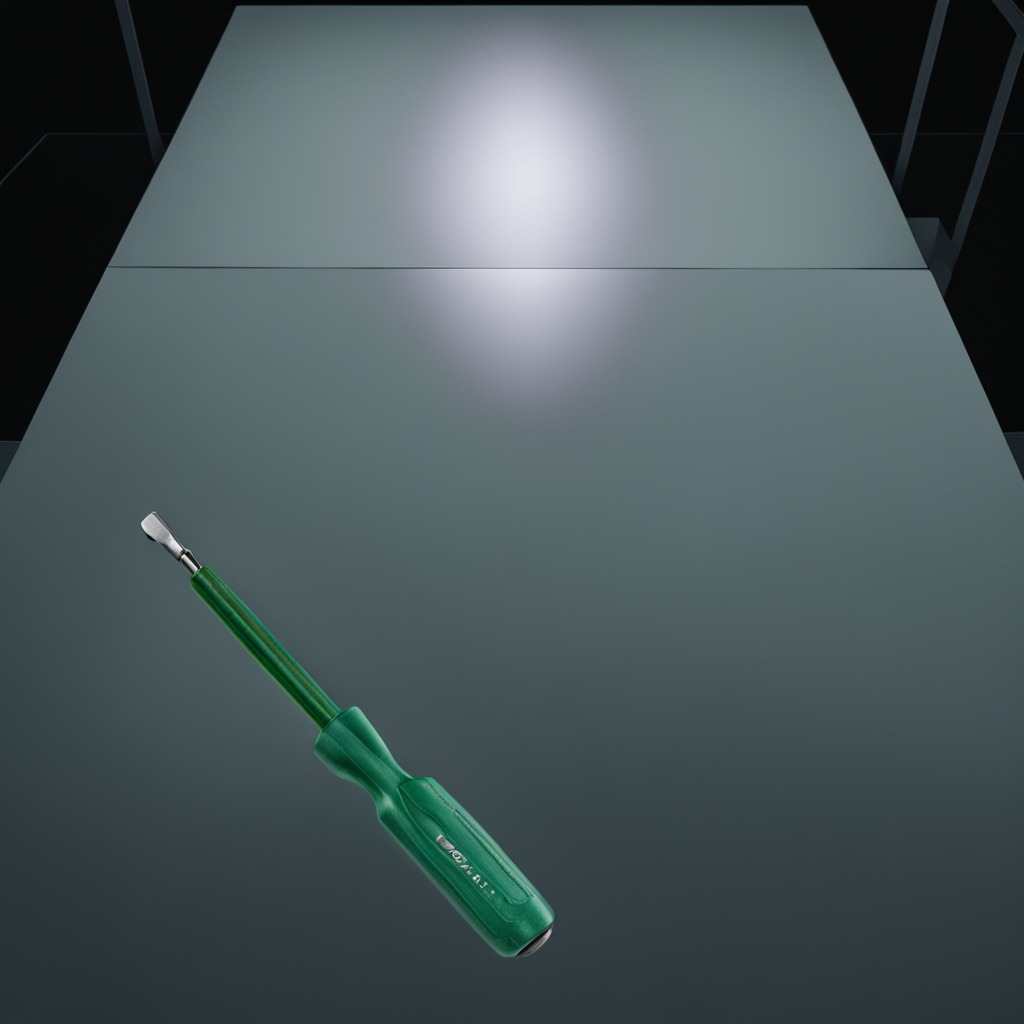
A screwdriver is lying on a clean empty table in a railway signal maintenance room.